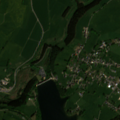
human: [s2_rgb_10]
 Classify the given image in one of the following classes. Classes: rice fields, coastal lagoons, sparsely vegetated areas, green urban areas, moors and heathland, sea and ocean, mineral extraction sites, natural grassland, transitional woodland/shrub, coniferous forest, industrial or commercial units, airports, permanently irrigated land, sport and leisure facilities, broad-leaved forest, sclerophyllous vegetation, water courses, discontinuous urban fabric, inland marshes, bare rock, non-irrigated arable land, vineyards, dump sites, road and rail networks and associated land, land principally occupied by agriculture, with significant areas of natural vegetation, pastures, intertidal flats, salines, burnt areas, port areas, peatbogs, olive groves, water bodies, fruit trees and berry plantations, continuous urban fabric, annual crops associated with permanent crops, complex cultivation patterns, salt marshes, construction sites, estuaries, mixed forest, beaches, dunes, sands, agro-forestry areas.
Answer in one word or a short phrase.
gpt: discontinuous urban fabric, pastures, land principally occupied by agriculture, with significant areas of natural vegetation, water bodies